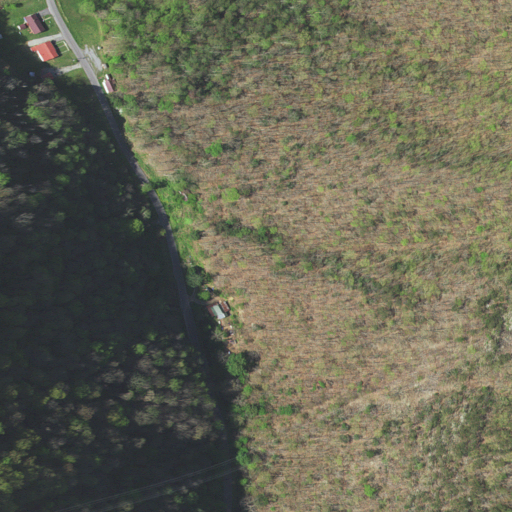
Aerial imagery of gap in Virginia named Watson Gap containing deciduous forest, open development, low intensity development, and pasture